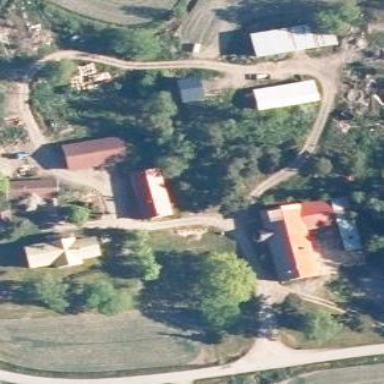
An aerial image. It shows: Farm.